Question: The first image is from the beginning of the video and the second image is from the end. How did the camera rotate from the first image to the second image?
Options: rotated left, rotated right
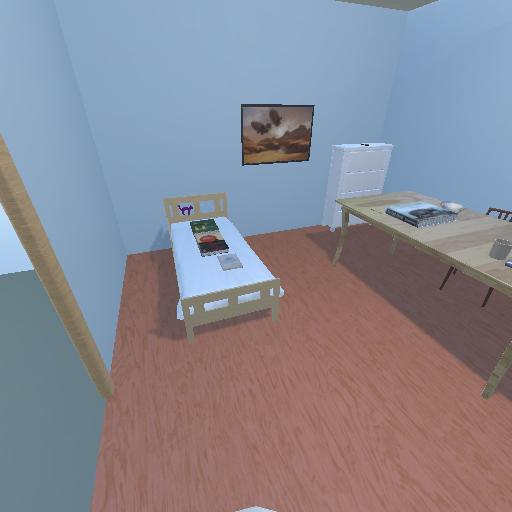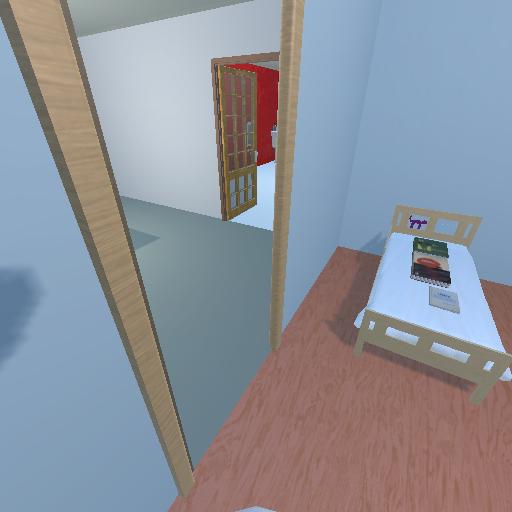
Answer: rotated left